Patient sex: M
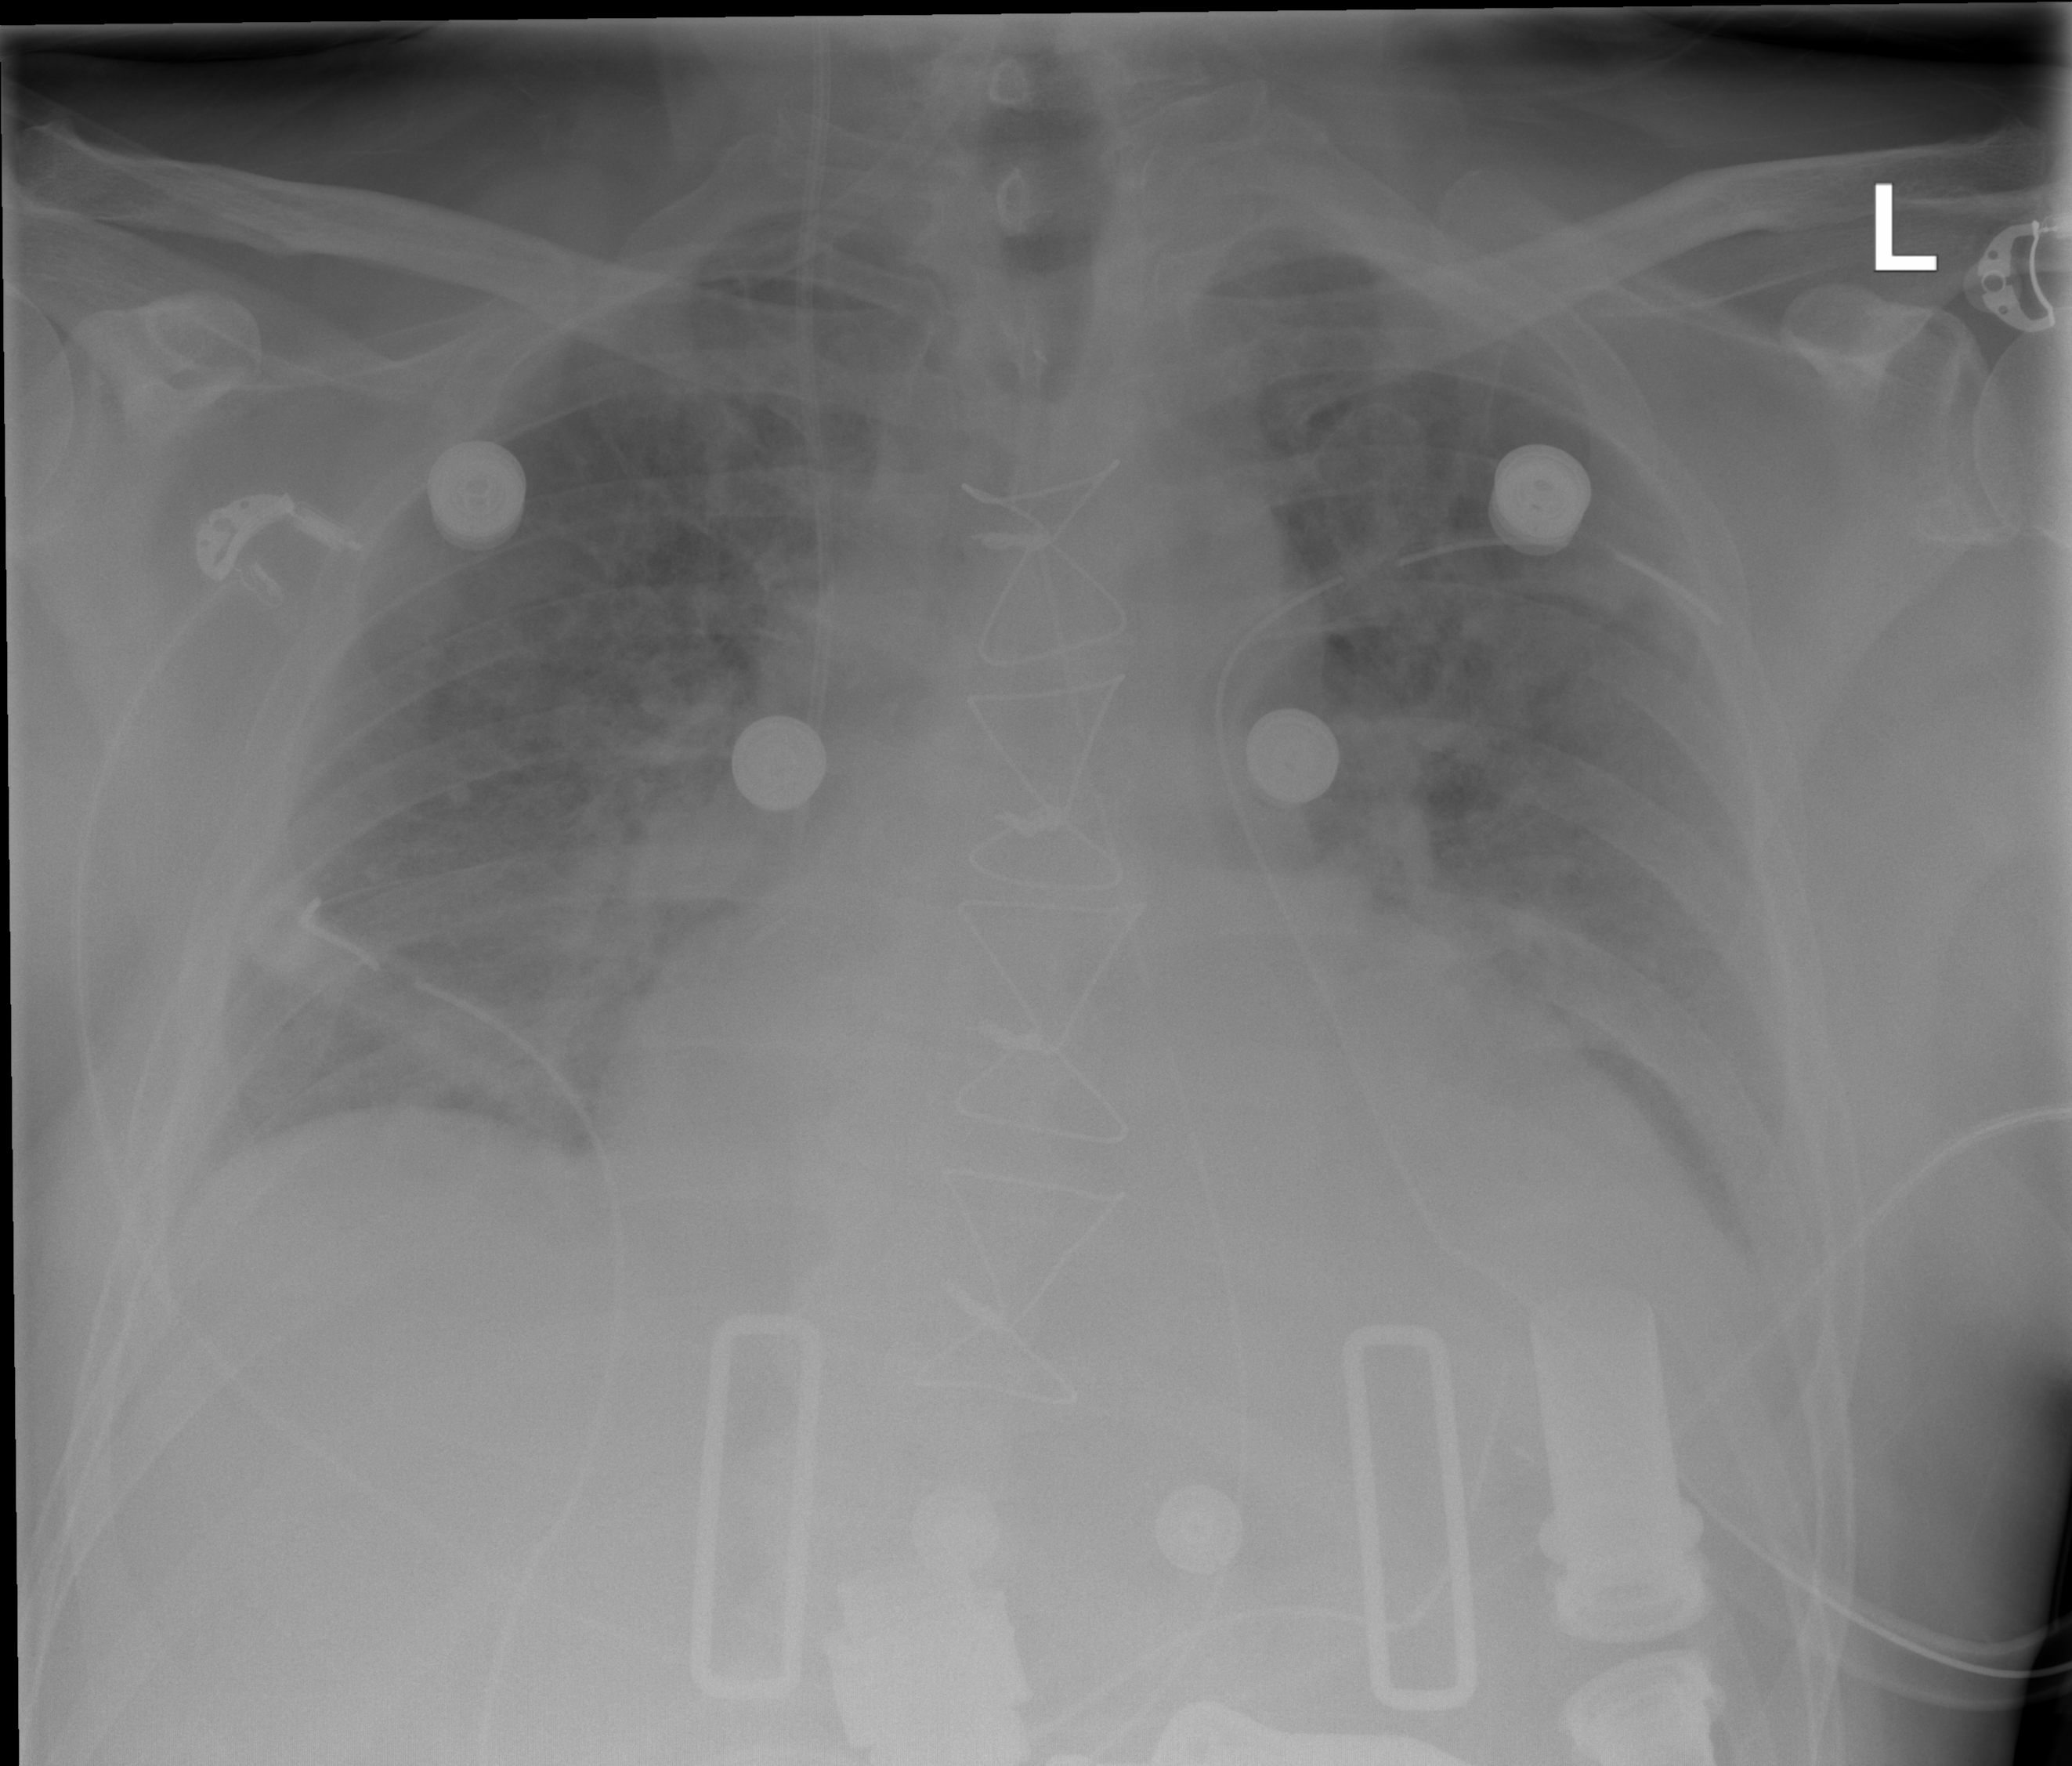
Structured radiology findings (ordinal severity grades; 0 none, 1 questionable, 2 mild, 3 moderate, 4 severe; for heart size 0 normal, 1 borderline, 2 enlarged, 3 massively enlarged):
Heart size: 2
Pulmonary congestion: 3
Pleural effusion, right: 1
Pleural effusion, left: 2
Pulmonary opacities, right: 2
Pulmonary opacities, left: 2
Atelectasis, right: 2
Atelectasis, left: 2